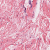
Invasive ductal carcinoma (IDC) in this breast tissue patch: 0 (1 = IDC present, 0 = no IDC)